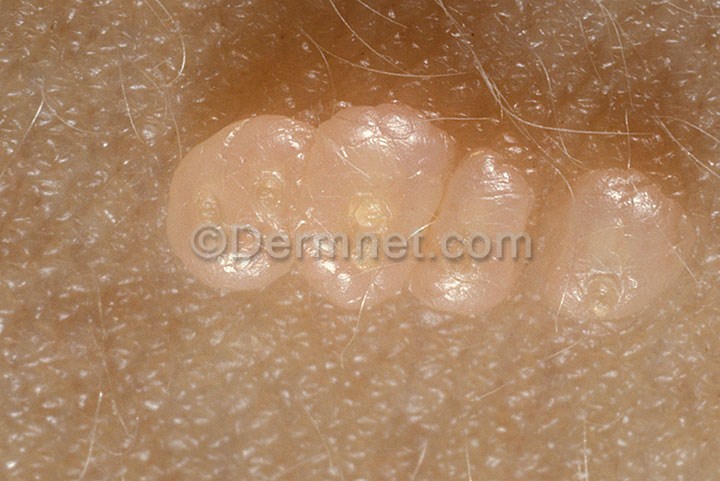
Disease: Herpes HPV and other STDs Photos